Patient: sex M, age 54
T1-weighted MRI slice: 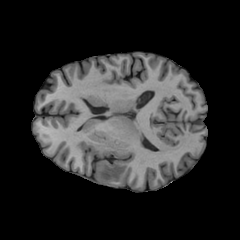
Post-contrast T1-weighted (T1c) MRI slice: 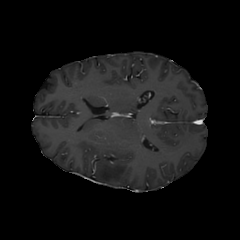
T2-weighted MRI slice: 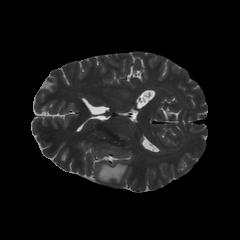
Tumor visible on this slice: yes
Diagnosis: Glioblastoma, IDH-wildtype
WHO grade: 4